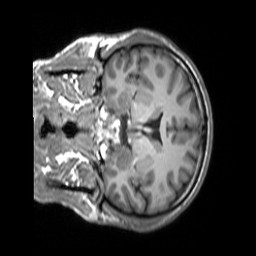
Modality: T1w
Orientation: coronal
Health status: ill
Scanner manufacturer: siemens
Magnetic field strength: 3 T
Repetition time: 1.7 s
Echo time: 0.00239 s